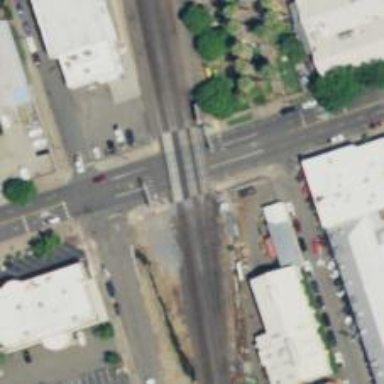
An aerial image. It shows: Asphalt footway with railway crossing.